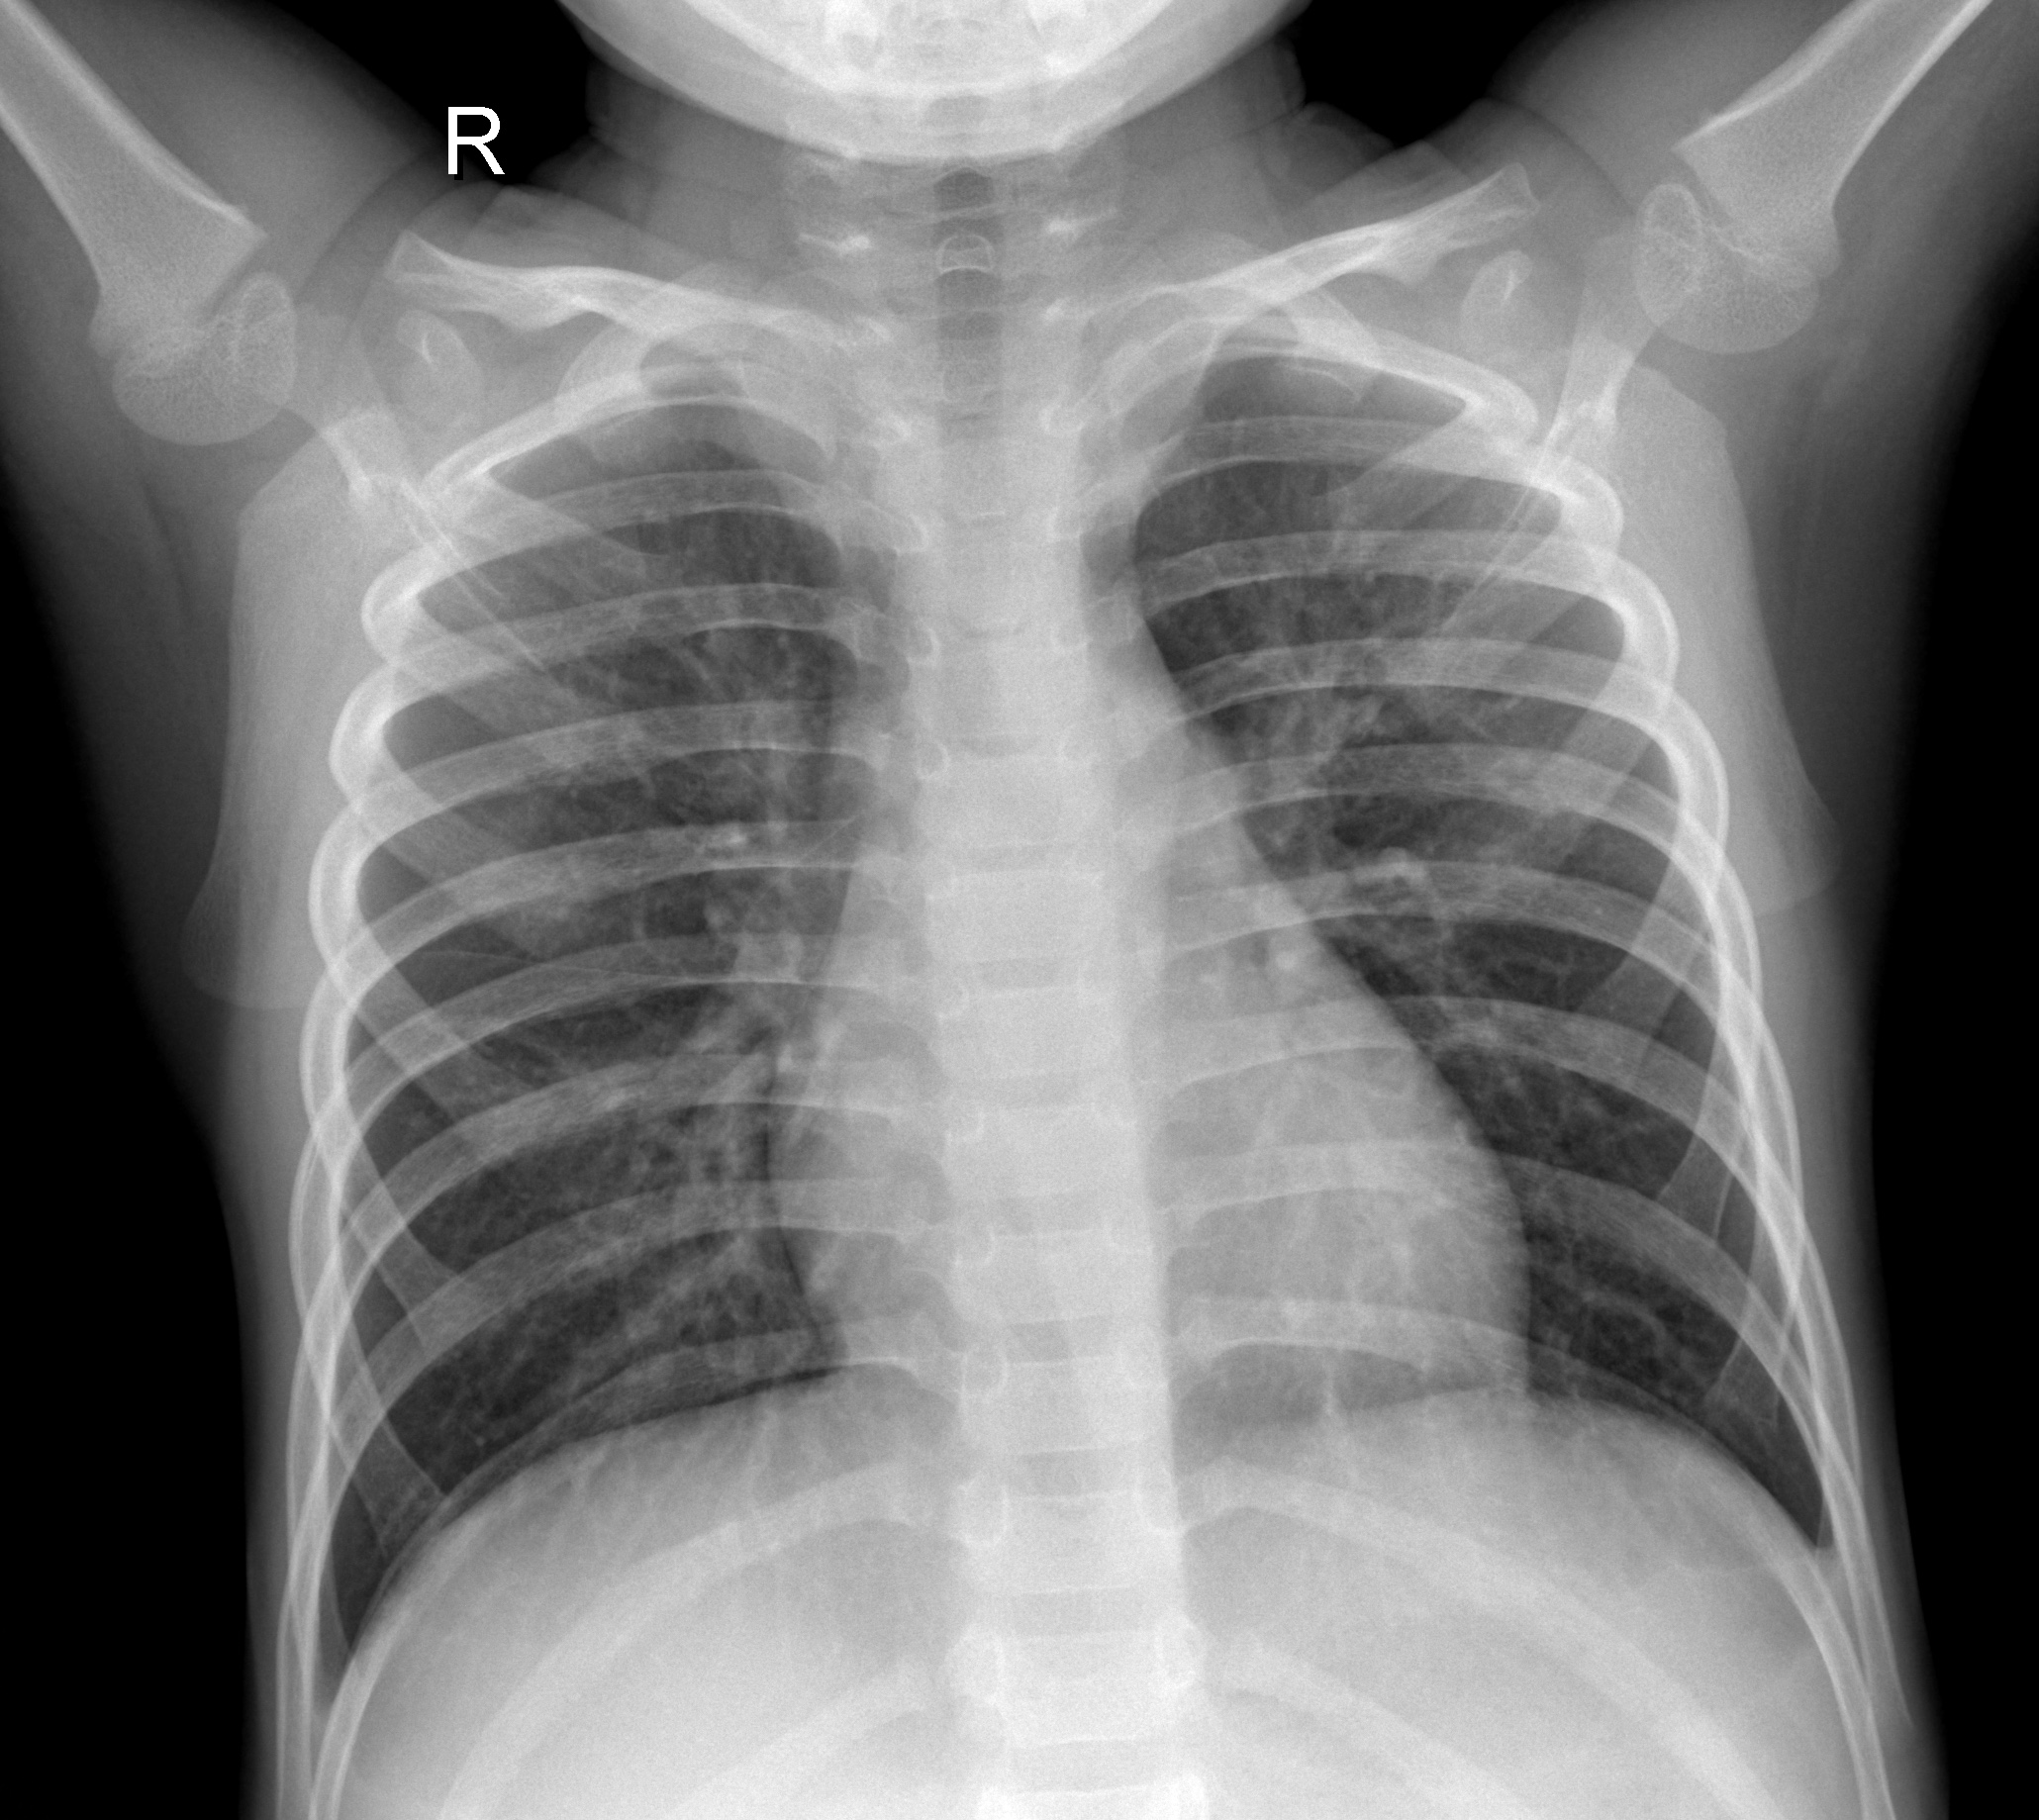
Diagnosis: NORMAL